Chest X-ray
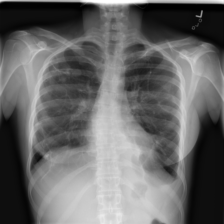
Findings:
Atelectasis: negative
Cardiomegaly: negative
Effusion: positive
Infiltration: negative
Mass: negative
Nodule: positive
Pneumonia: negative
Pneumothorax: negative
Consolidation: negative
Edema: negative
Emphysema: negative
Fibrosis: negative
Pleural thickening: positive
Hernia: negative